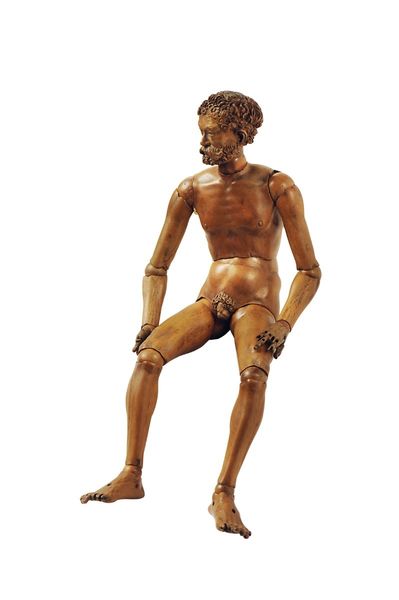
Titel: Gliedermann
Künstler: Monogrammist I.P.
Standort: Hamburg
Institution: Museum für Kunst und Gewerbe Hamburg
Schlagwörter: akt, figur, gliederpuppe, buchsbaum, haltungen, stellungen, körper, erkammern, raritätenkammern, kuriositätenkammern, gelenkpuppe